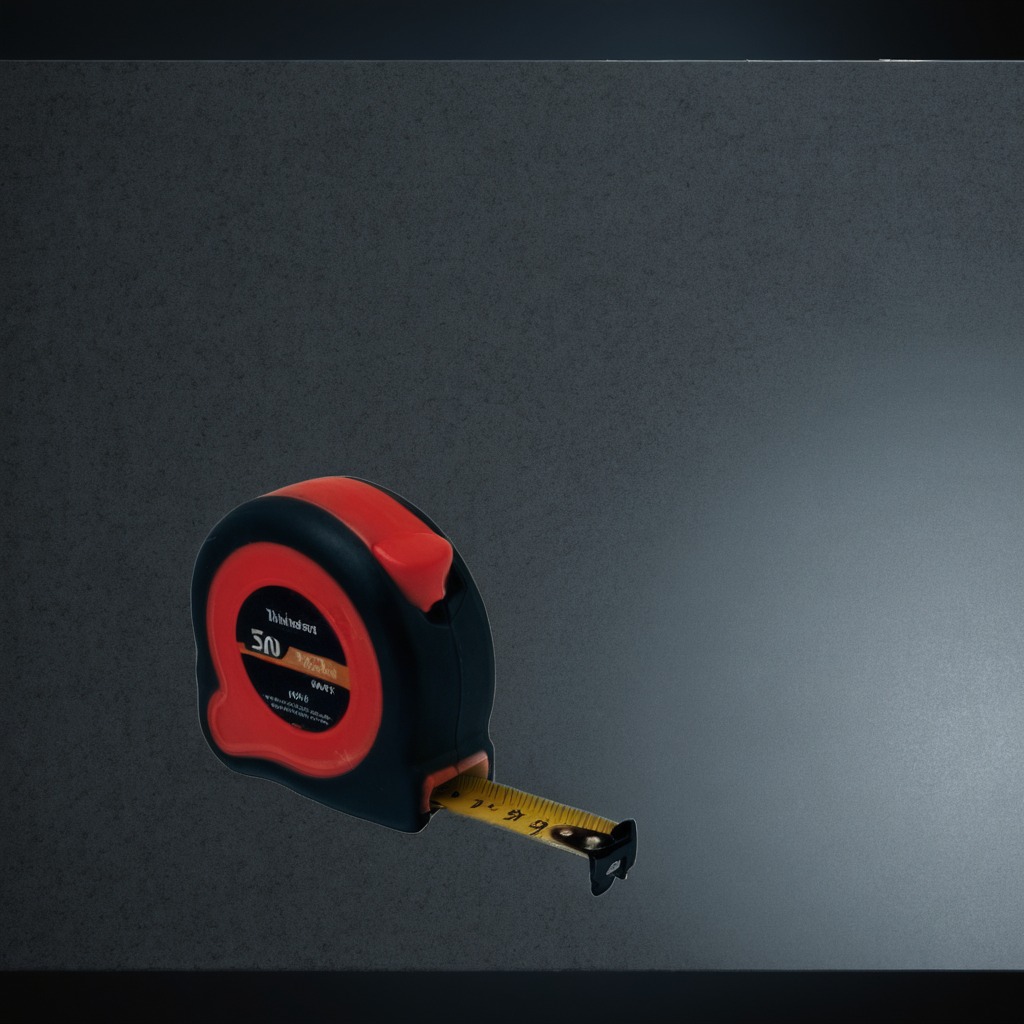
A measuring tape is lying on the clean granite table inside a workshop at night dim ambient light soft shadows worn but